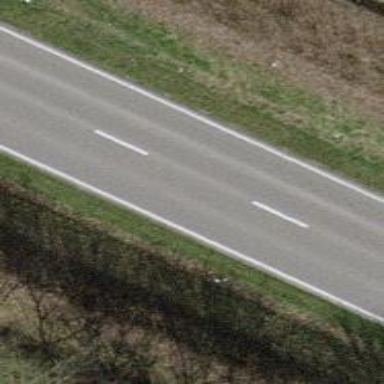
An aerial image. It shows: Secondary road with asphalt surface.